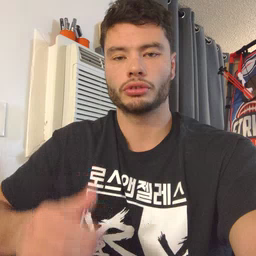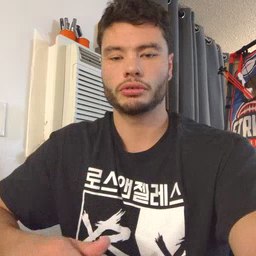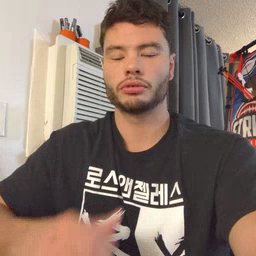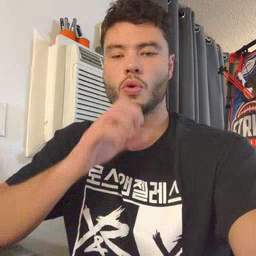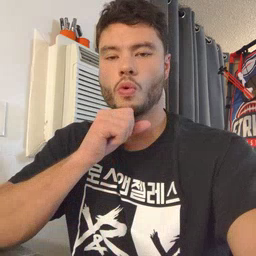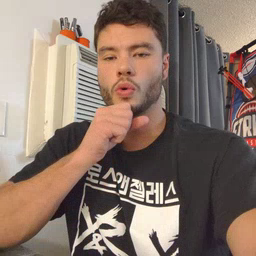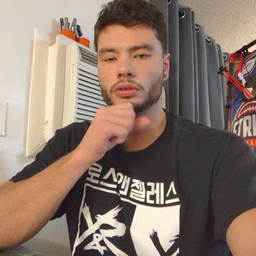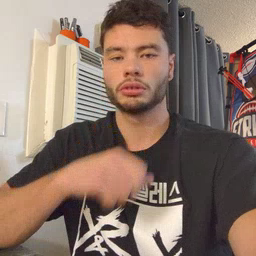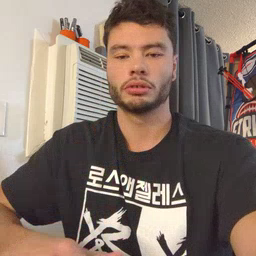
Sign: orange